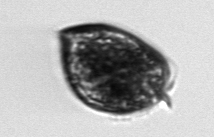
Label: Prorocentrum_micans